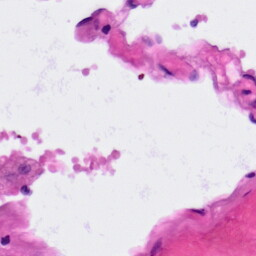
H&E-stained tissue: Lung